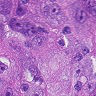
Metastatic tissue present: yes